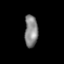
Tissue: prostate
Cell type: T cells
Senescence score: 0.6882
Nuclear area (px): 414
Mean DAPI intensity: 134.307